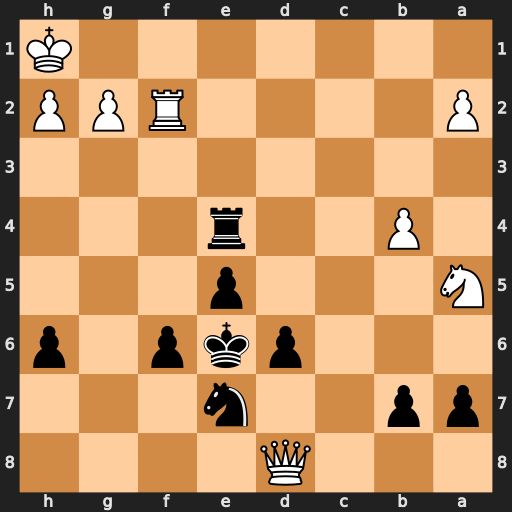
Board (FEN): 3Q4/pp2n3/3pkp1p/N3p3/1P2r3/8/P4RPP/7K
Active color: b
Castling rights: -
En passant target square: -
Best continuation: Re1+ Rf1 Rxf1#